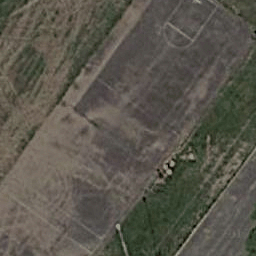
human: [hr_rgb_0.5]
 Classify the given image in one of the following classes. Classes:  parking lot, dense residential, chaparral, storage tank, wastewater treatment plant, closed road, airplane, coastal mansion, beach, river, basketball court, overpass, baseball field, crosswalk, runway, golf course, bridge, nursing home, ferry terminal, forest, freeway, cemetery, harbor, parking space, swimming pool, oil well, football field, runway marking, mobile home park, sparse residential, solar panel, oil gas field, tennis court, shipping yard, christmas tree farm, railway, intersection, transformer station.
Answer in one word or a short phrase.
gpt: basketball court